Interaction volume radius: 5 \u00c5
Interaction volume height: 10 \u00c5
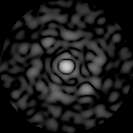
Disorder parameter: 0.7939